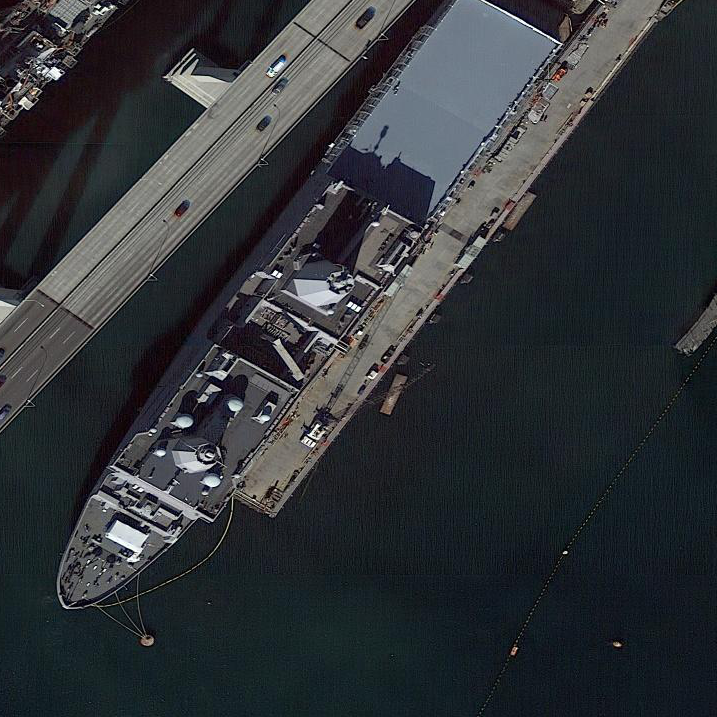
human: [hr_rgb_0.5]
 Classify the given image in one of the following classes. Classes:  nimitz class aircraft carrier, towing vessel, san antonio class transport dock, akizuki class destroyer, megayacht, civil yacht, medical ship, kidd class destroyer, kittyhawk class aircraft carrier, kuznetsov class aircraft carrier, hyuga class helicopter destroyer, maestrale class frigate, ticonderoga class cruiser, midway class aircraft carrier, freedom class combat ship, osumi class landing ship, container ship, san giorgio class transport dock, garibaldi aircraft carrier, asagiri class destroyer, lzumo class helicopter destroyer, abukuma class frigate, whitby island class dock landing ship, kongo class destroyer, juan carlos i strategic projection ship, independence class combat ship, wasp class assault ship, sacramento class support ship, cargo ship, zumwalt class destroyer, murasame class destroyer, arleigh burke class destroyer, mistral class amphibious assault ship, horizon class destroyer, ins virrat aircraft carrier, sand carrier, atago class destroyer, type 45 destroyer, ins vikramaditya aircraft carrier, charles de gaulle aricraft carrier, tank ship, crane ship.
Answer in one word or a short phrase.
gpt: San Antonio class transport dock